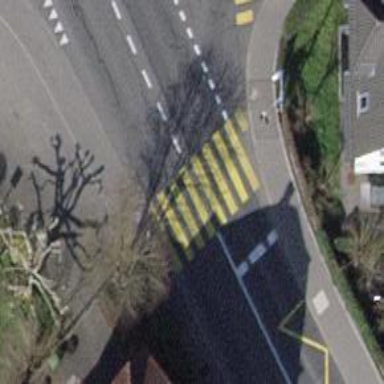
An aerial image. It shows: Zebra crossing on the road.